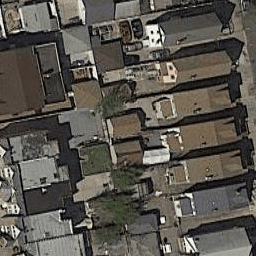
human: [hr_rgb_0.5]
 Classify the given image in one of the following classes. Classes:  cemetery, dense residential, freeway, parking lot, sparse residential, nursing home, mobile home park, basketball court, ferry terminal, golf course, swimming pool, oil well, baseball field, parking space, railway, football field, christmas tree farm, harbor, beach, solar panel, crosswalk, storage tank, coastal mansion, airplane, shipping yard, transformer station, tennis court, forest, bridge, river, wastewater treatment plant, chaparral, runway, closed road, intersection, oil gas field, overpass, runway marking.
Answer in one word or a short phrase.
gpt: dense residential